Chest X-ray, AP view. Patient: 33 years old, sex M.
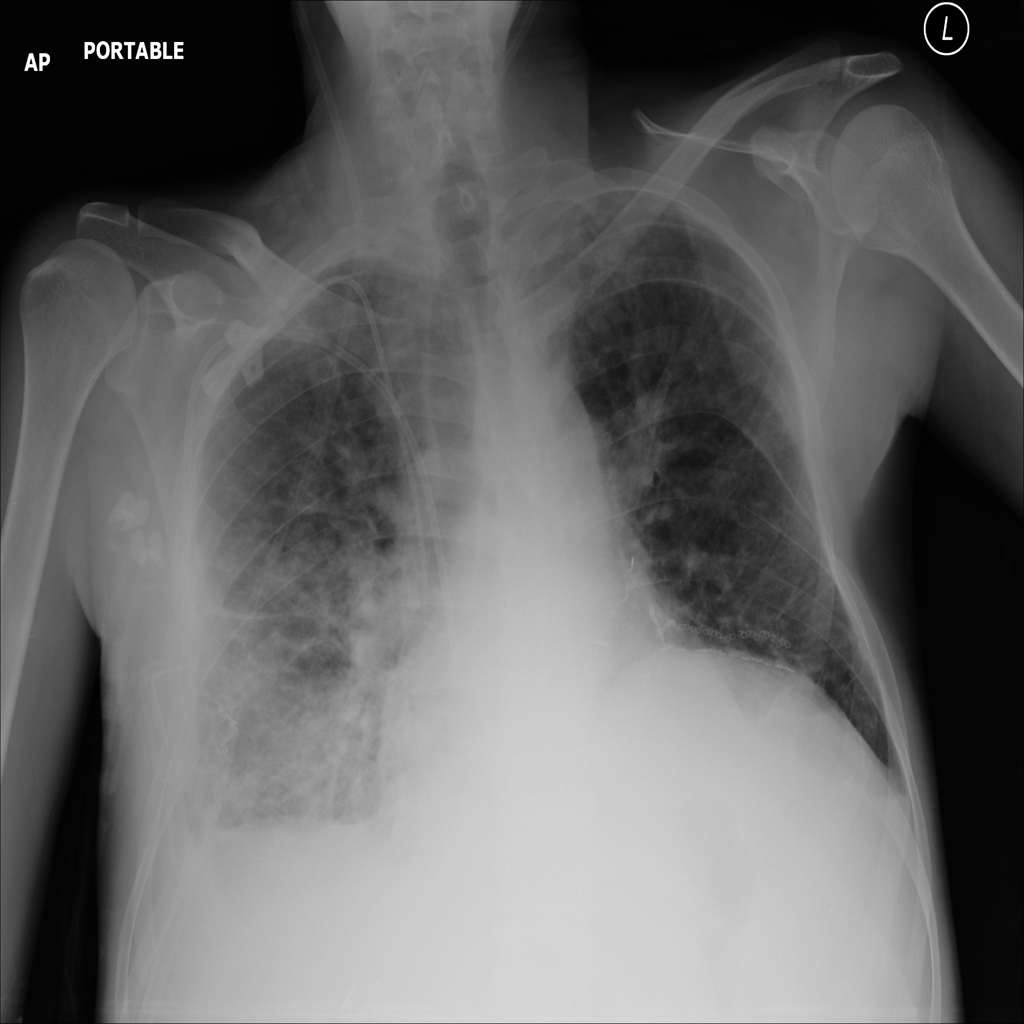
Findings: Infiltration